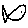
Label: fish